Question: I'm trying to run a simple JavaFX program on IntelliJ on a Mac.
On the runtime I have put the following command for the VM options
'''
--module-path="/Library/Java/JavaVirtualMachines/javafx-sdk-11.0.2/lib"
--add-modules="javafx.controls"
'''

this i the code and the file structure on the side
<URL>
the controller is an empty class
But I keep getting this error:
<URL>
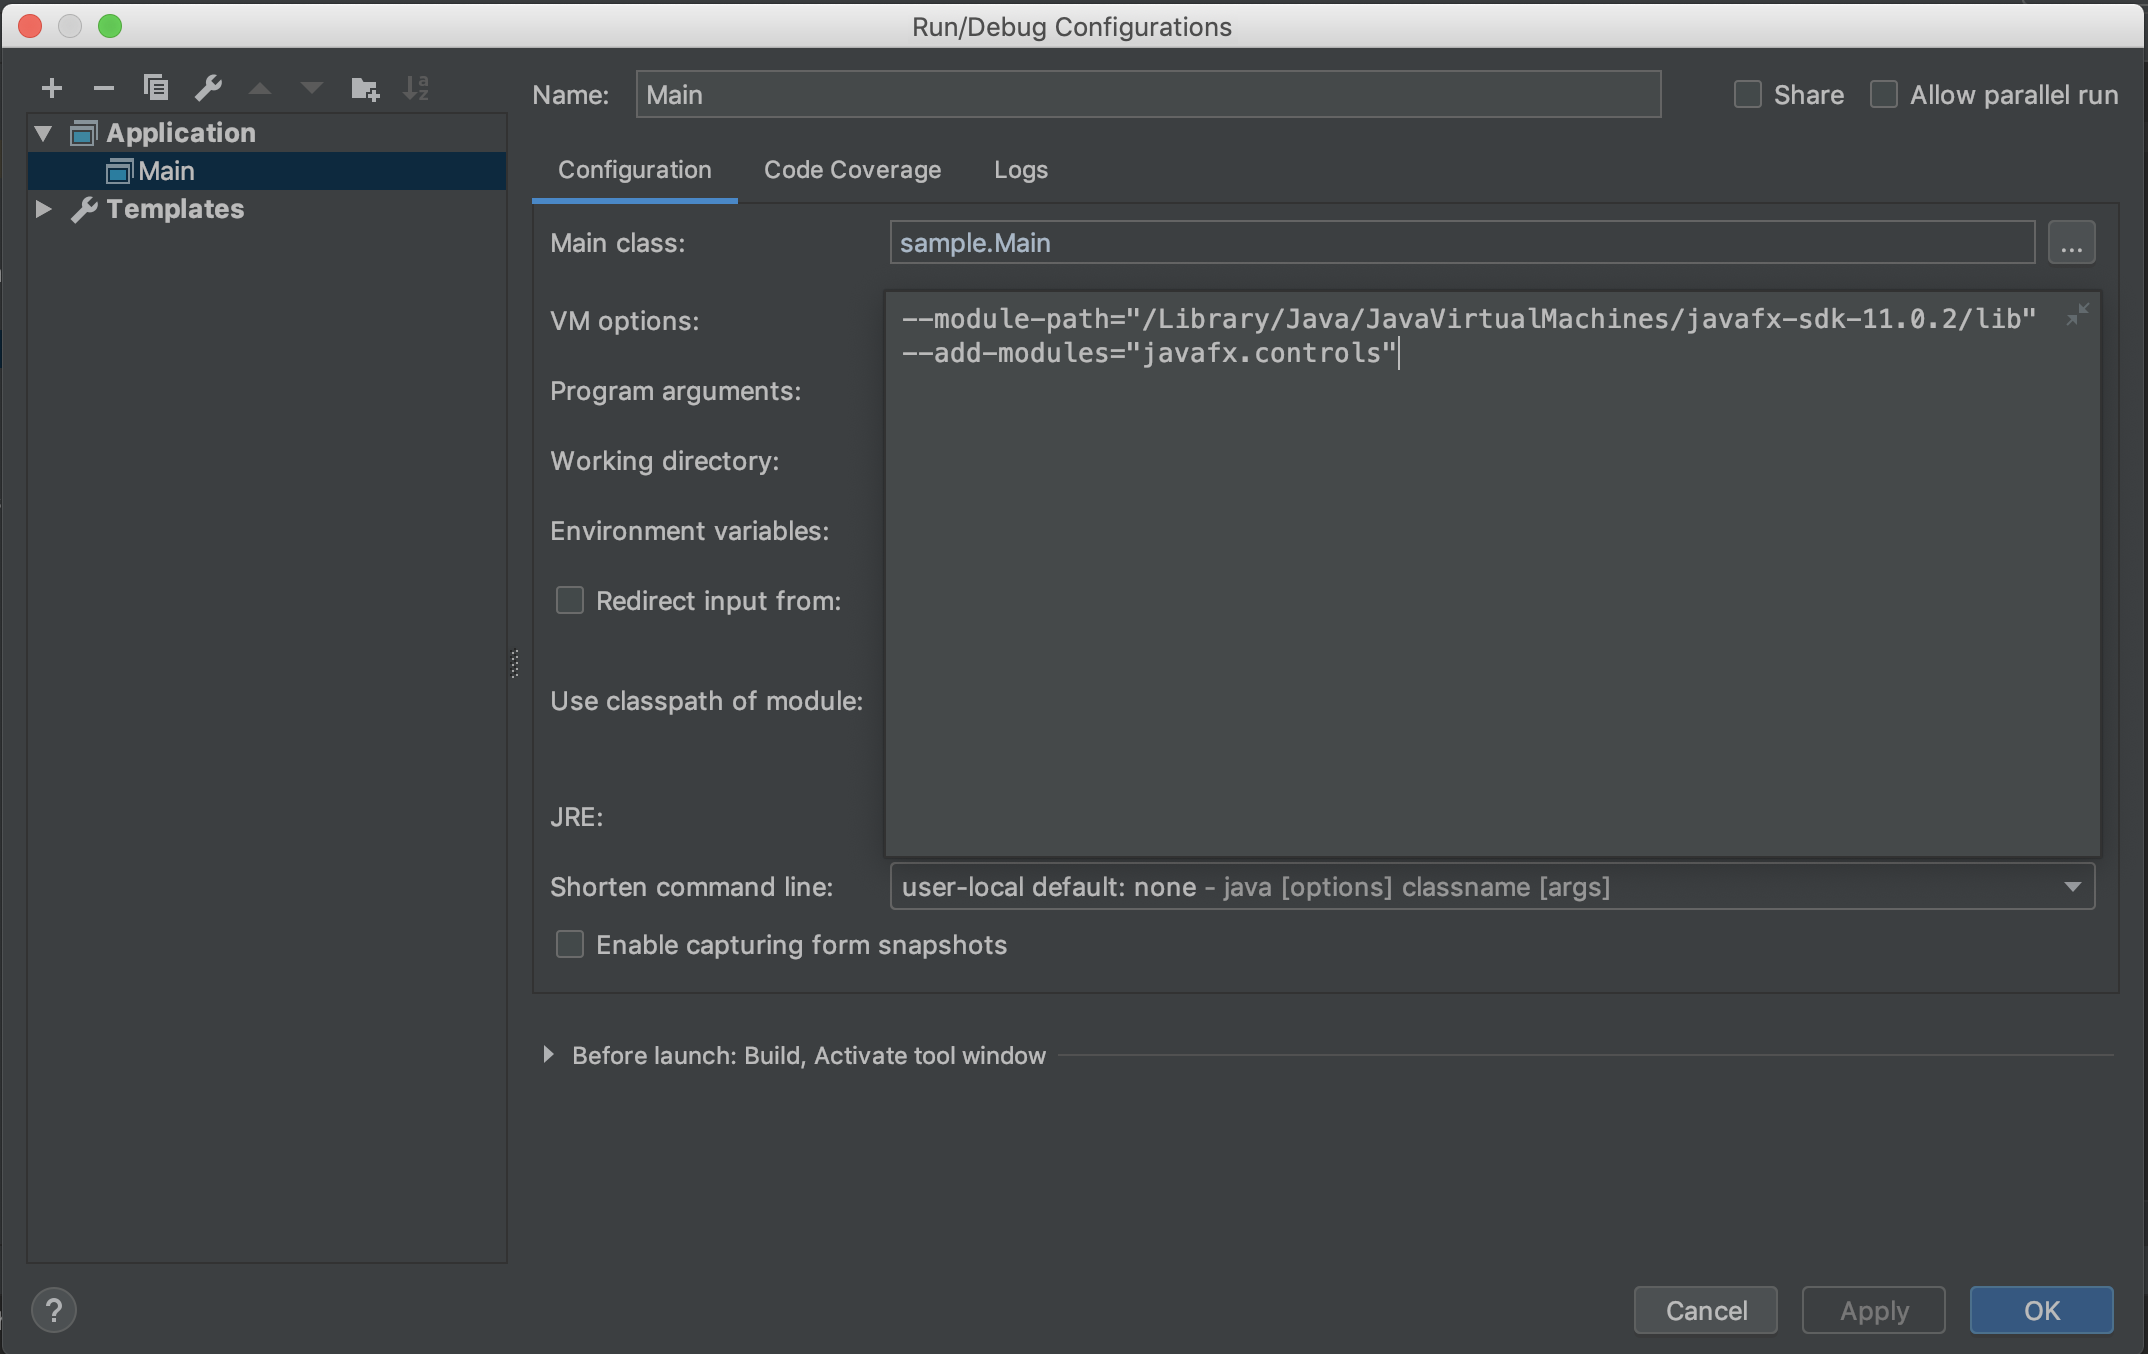
Answer: great! glad it works now, good luck for further development! ;)